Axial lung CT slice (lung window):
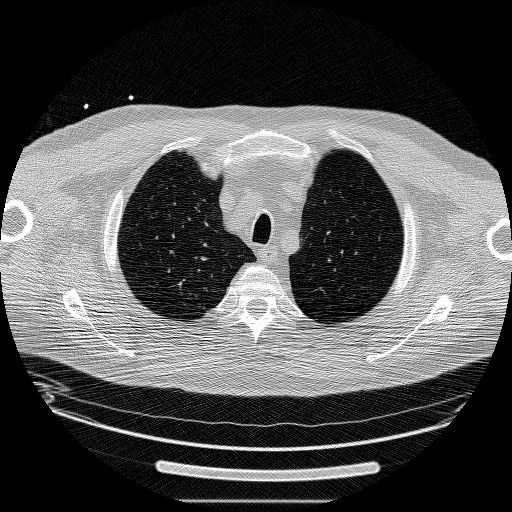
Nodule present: no